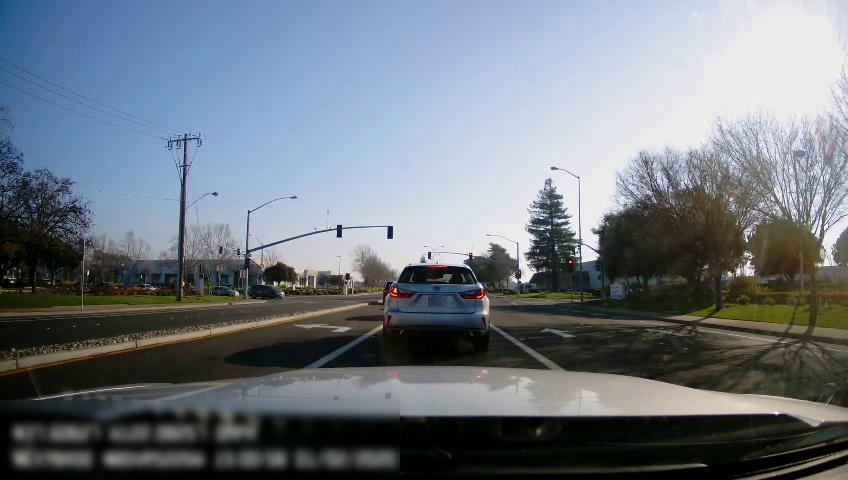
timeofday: Day
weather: Sunny
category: Drivable Space
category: Drivable Space
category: Vehicles | SUV
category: Vehicles | SUV
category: Vehicles | SUV
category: Vehicles | Car
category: Lanes | Current Lane
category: Lanes | Alternate Lane
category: Lanes | Current Lane
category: Lanes | Alternate Lane